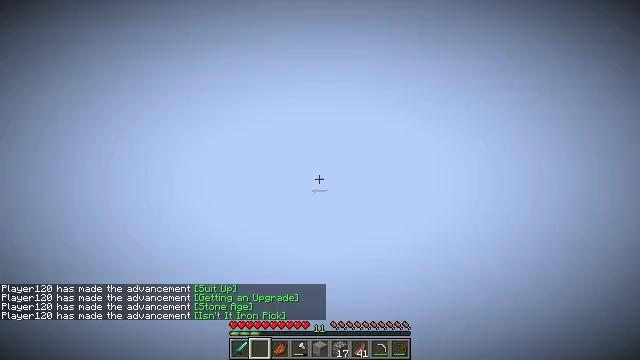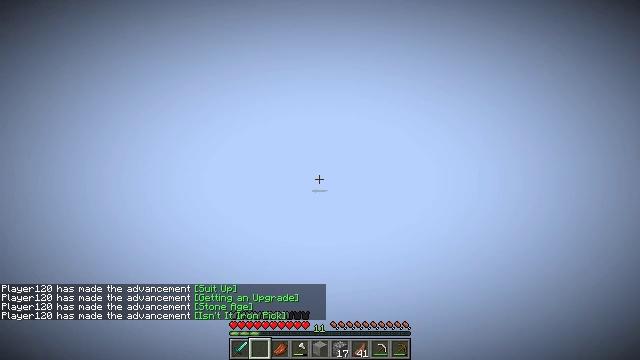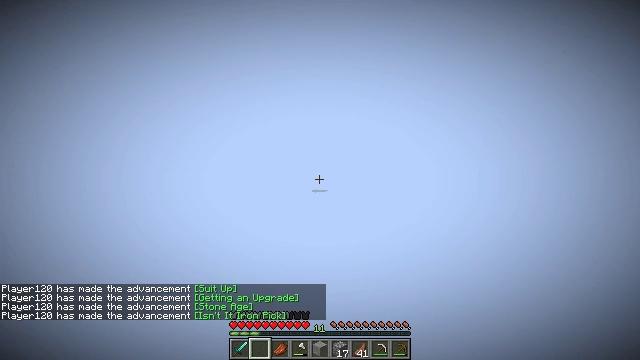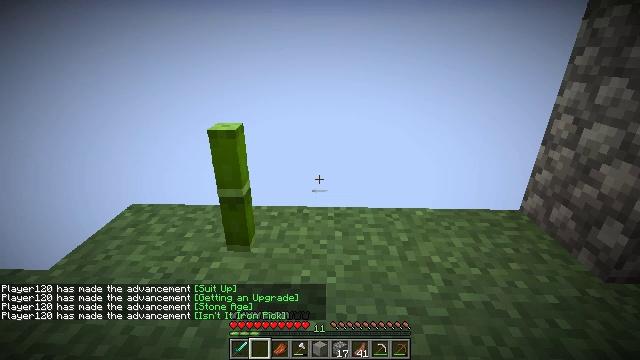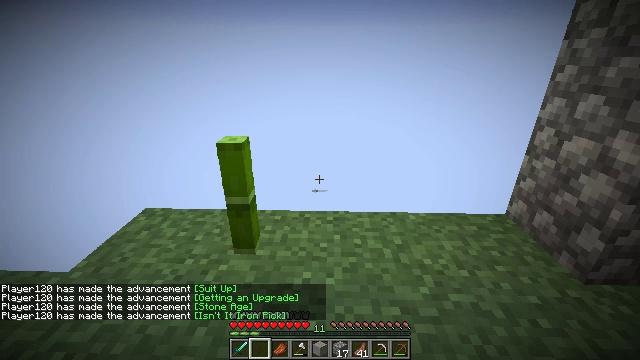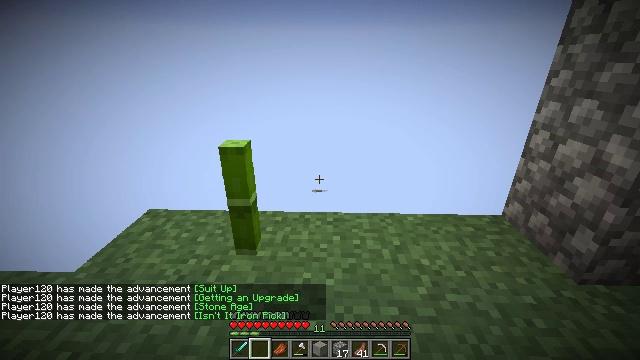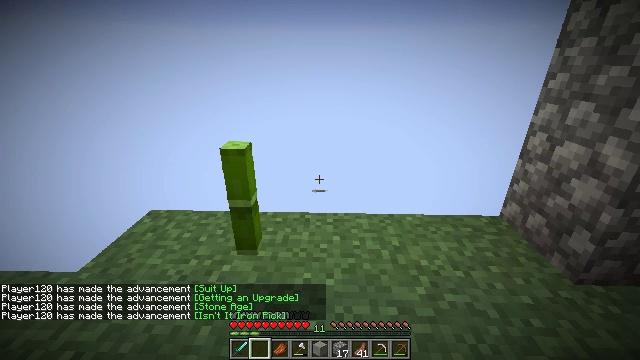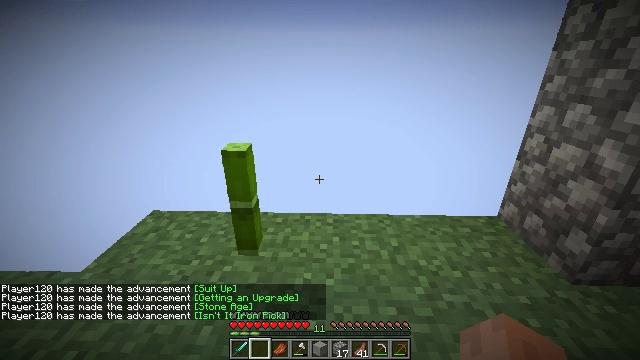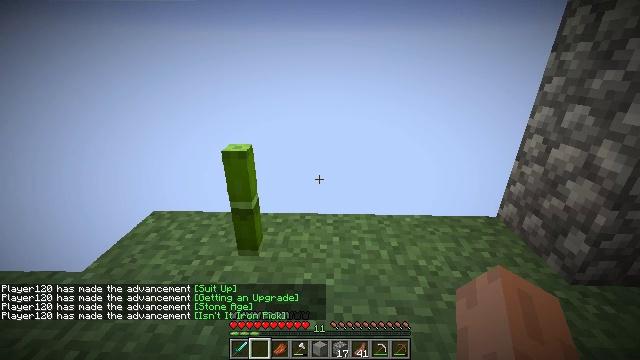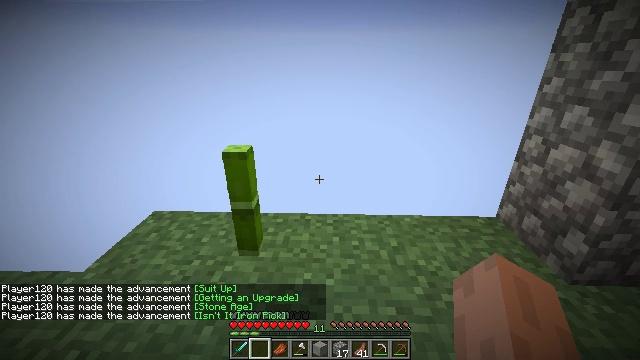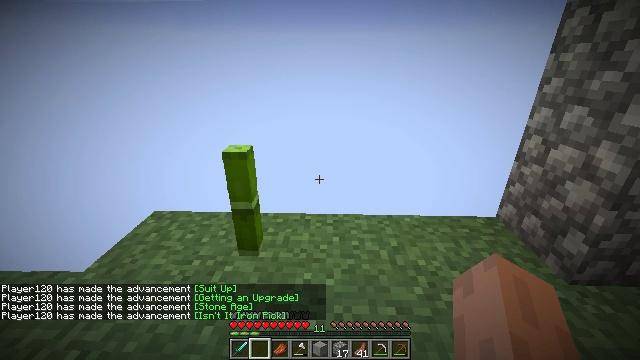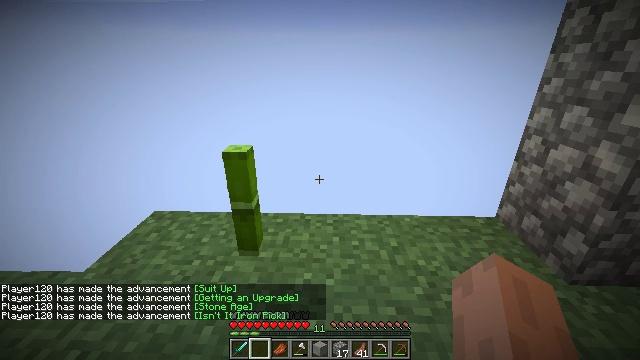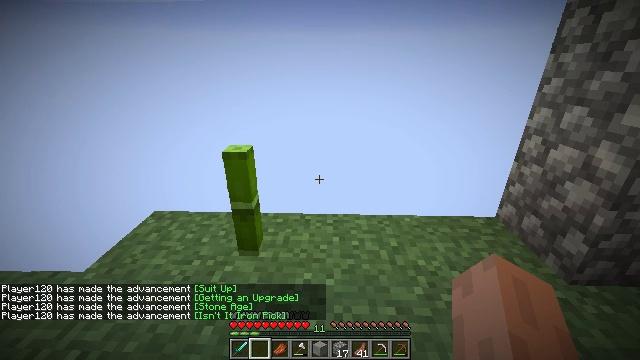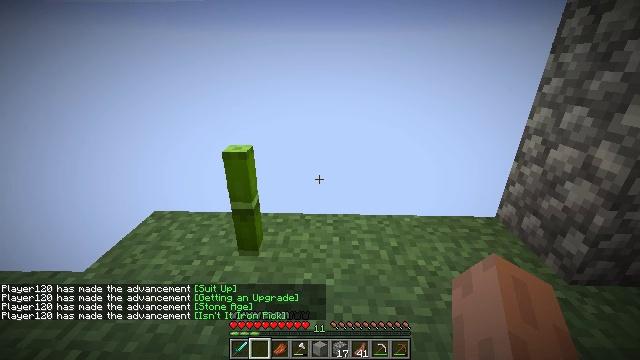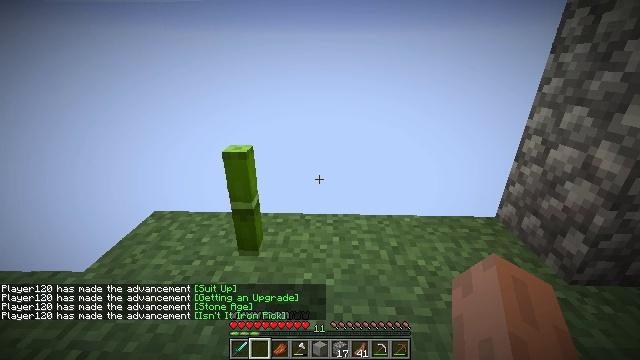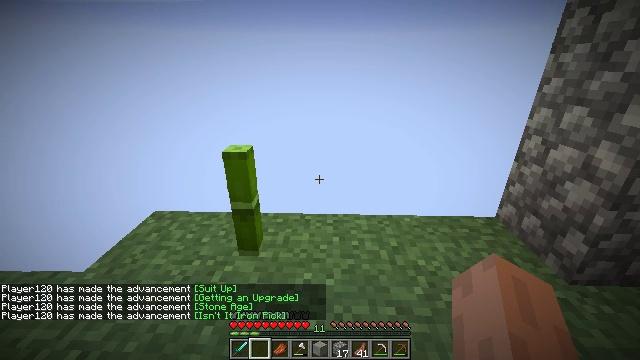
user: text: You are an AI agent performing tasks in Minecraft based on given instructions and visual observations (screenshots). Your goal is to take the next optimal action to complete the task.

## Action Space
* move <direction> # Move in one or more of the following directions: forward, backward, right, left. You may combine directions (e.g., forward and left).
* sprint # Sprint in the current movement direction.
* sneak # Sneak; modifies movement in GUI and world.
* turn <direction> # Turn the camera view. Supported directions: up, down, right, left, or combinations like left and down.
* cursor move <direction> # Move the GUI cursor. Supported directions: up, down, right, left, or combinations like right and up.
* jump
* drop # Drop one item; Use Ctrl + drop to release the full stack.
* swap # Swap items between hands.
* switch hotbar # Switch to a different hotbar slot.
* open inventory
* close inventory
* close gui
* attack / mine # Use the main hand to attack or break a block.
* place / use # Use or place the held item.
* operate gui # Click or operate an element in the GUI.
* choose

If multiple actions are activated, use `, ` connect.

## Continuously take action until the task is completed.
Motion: motion action
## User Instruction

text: Attack bamboo to gather it.
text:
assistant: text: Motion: no_op
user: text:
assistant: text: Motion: no_op
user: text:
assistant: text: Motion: no_op
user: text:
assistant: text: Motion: no_op
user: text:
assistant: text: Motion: no_op
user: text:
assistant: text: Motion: no_op
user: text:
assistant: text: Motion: no_op
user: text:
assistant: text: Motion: no_op
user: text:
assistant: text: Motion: no_op
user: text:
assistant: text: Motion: no_op
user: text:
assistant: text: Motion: no_op
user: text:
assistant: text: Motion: no_op
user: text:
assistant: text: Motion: no_op
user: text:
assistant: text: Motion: no_op
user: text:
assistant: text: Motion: no_op
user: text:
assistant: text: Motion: no_op
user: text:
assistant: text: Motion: no_op
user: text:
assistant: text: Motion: no_op
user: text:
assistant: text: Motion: no_op
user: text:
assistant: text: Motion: no_op
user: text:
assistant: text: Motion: no_op
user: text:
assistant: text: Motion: no_op
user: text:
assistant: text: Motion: no_op
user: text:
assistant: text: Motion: no_op
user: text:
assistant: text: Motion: no_op
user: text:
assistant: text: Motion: no_op
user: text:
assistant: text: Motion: no_op
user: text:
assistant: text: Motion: no_op
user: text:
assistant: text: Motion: no_op
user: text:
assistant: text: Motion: no_op